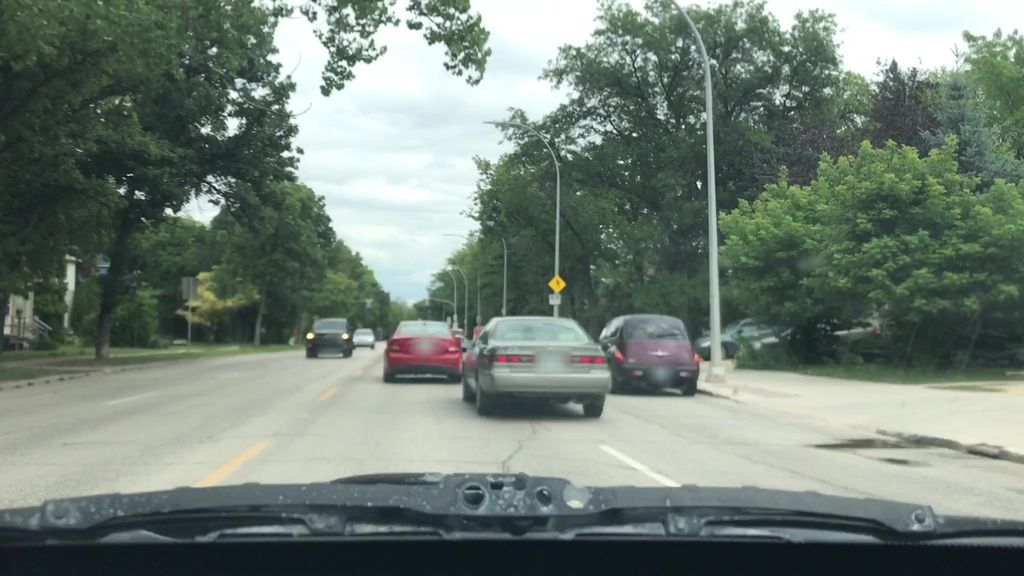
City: winnipeg